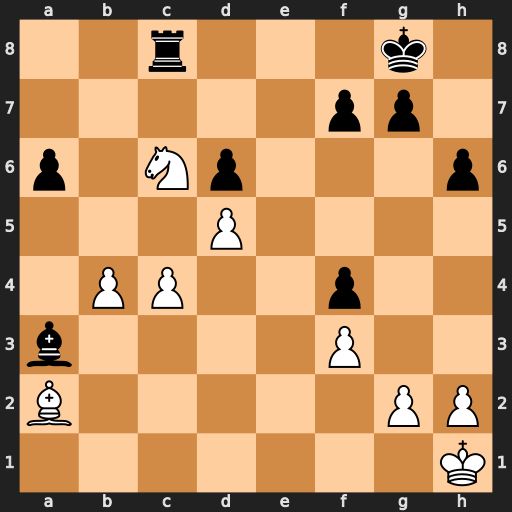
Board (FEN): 2r3k1/5pp1/p1Np3p/3P4/1PP2p2/b4P2/B5PP/7K
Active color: w
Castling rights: -
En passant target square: -
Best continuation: Ne7+ Kf8 Nxc8